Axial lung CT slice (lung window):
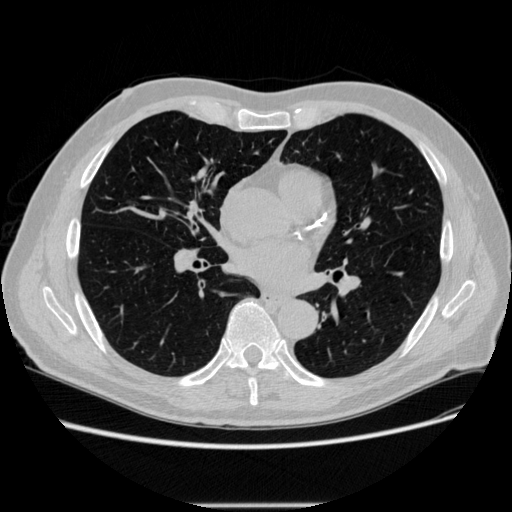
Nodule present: no